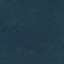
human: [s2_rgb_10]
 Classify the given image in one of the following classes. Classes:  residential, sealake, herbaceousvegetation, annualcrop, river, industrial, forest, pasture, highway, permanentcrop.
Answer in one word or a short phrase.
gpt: Forest